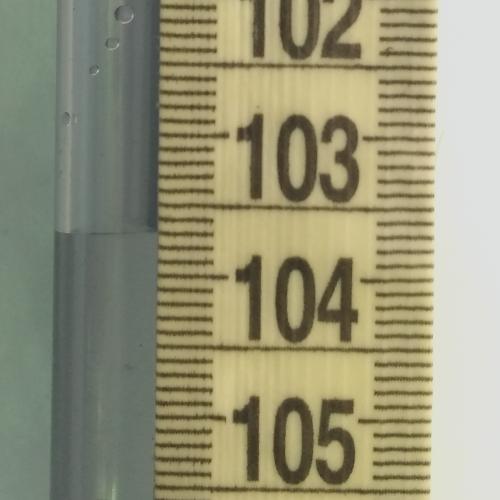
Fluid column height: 103.7 cm